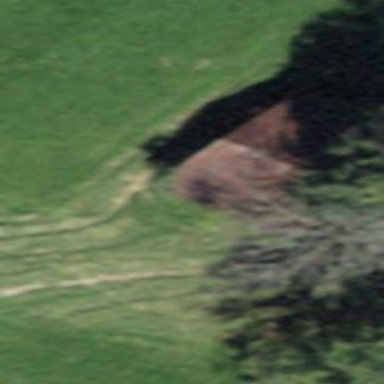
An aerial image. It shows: Rural barn.